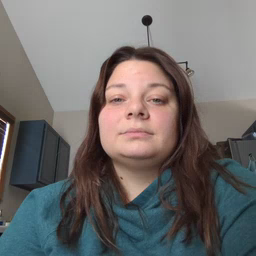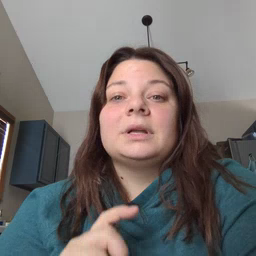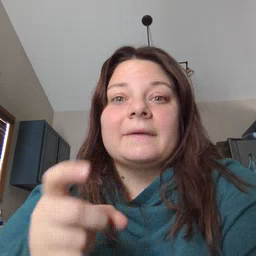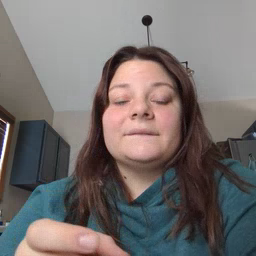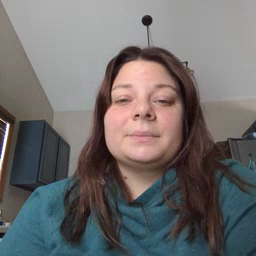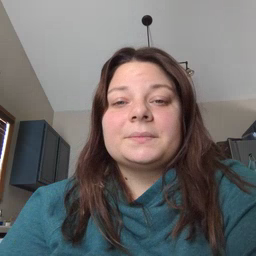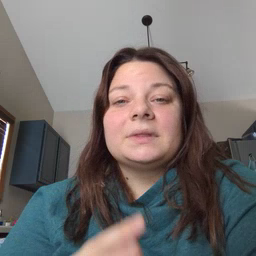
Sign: gift